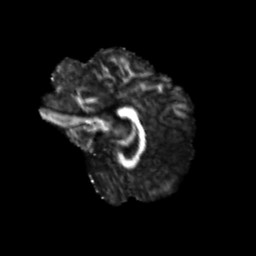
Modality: FA
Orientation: sagittal
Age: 24
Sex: male
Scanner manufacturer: siemens
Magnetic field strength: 3 T
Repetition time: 3.5 s
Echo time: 0.125 s